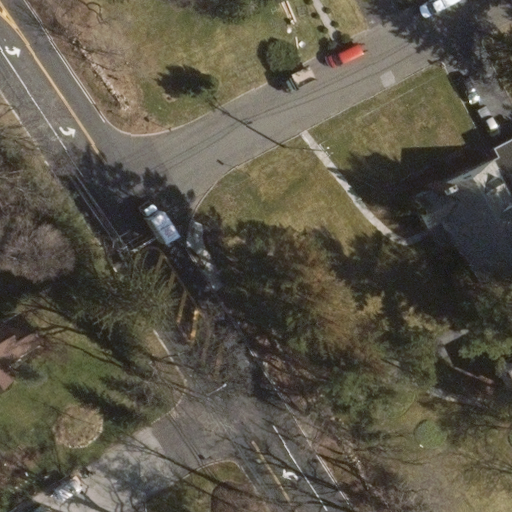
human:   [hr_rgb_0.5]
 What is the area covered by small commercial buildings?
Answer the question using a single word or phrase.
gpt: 0m2

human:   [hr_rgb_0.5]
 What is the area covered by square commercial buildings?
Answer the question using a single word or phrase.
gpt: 0m2

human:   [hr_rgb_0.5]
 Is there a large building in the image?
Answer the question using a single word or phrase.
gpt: no

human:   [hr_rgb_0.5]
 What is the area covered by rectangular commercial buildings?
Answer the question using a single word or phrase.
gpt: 0m2

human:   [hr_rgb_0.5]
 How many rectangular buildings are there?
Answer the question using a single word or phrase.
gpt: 1

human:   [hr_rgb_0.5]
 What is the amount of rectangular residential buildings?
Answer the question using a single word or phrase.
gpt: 1

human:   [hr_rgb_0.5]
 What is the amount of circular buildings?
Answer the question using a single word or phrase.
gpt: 0

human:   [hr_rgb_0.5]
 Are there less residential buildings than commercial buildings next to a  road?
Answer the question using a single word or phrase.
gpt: no

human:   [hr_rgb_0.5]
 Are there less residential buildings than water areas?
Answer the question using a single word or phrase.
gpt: no

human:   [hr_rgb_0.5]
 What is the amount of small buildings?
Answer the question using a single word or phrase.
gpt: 2

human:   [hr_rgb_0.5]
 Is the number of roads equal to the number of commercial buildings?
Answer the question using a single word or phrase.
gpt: no

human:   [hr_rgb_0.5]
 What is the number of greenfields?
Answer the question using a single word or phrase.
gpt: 0

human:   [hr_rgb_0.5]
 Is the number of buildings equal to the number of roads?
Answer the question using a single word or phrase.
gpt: yes

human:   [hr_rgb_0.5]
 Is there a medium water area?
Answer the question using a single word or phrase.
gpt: no

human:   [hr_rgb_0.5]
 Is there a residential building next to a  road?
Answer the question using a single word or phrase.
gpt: yes

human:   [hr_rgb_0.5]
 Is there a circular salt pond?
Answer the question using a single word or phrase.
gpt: no

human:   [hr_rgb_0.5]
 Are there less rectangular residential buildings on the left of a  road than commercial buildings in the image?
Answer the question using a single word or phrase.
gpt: no

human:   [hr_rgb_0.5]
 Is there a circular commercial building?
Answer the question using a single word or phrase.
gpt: no

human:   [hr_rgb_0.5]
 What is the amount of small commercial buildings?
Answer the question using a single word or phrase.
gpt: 0

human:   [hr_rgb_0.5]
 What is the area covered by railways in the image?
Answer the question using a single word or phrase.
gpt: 0m2

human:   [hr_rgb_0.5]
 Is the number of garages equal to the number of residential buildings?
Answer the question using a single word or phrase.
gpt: no

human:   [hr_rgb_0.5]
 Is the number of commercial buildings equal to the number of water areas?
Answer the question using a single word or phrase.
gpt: yes

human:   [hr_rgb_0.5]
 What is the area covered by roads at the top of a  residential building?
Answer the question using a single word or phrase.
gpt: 0m2

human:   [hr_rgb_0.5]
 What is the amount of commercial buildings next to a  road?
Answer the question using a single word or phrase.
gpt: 0

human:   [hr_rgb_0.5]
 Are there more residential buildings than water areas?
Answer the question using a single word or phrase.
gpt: yes

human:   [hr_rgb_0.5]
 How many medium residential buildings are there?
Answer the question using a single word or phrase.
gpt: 1

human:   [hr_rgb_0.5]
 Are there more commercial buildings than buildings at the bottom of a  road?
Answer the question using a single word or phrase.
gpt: no

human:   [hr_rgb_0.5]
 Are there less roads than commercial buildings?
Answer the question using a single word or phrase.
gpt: no

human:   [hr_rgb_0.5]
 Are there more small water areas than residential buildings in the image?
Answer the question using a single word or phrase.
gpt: no

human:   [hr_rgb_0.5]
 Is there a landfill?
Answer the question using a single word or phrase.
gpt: no

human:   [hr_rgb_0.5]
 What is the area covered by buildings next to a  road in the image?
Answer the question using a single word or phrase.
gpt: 429m2

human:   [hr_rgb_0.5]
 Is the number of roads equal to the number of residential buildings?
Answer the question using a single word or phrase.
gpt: yes

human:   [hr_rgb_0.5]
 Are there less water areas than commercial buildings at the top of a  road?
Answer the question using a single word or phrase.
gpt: no

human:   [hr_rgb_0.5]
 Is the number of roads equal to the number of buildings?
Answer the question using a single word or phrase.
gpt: yes

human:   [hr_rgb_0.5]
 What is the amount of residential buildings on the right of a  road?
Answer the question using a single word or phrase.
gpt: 2

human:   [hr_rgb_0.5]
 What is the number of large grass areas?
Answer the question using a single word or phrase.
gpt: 0